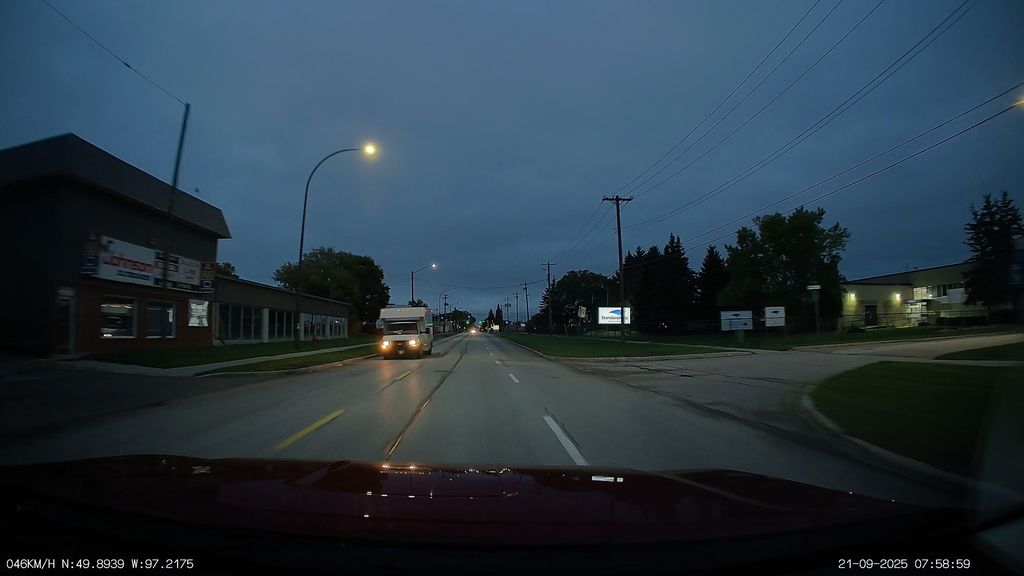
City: winnipeg